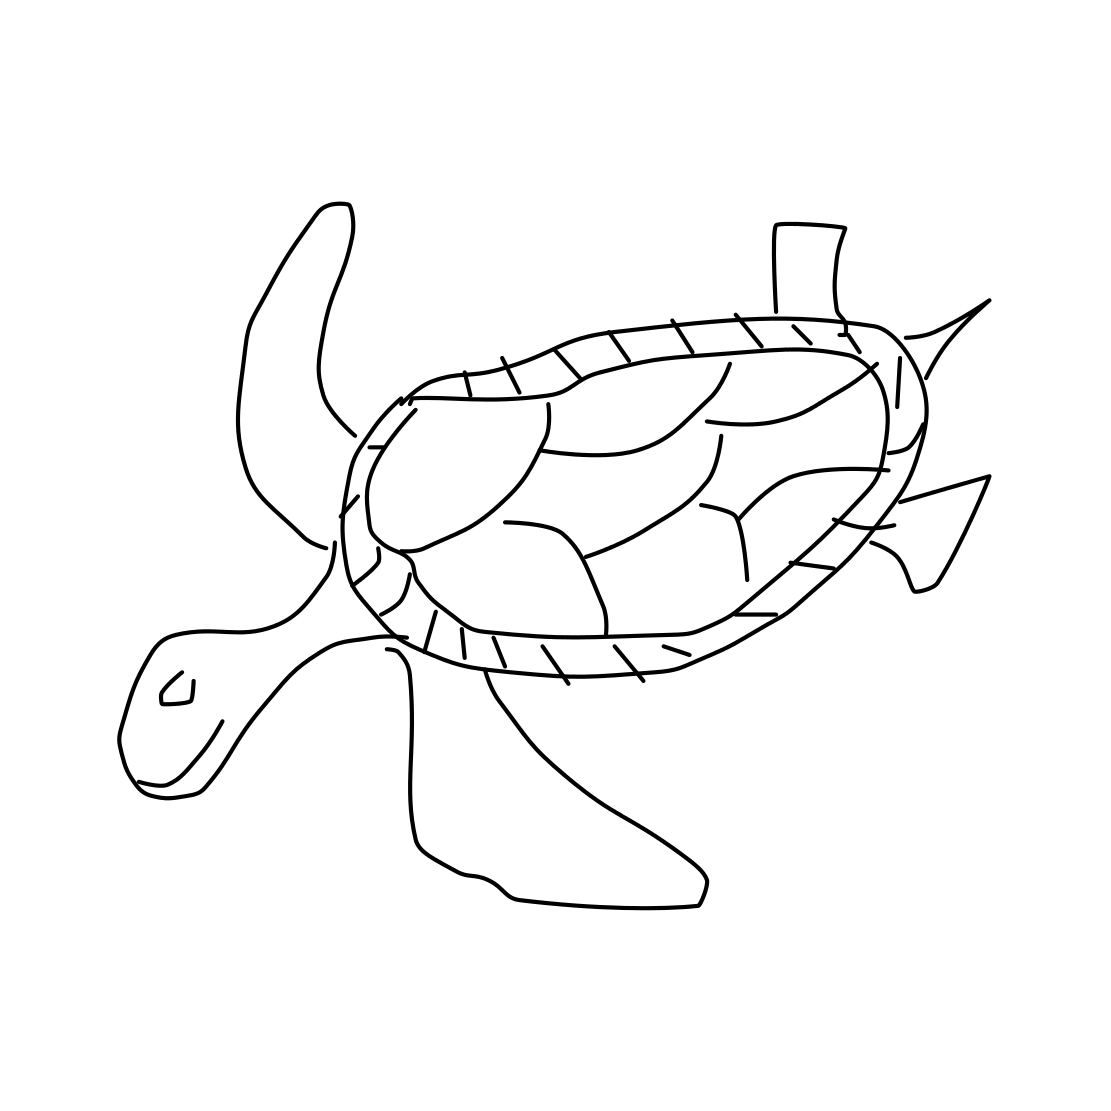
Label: sea turtle